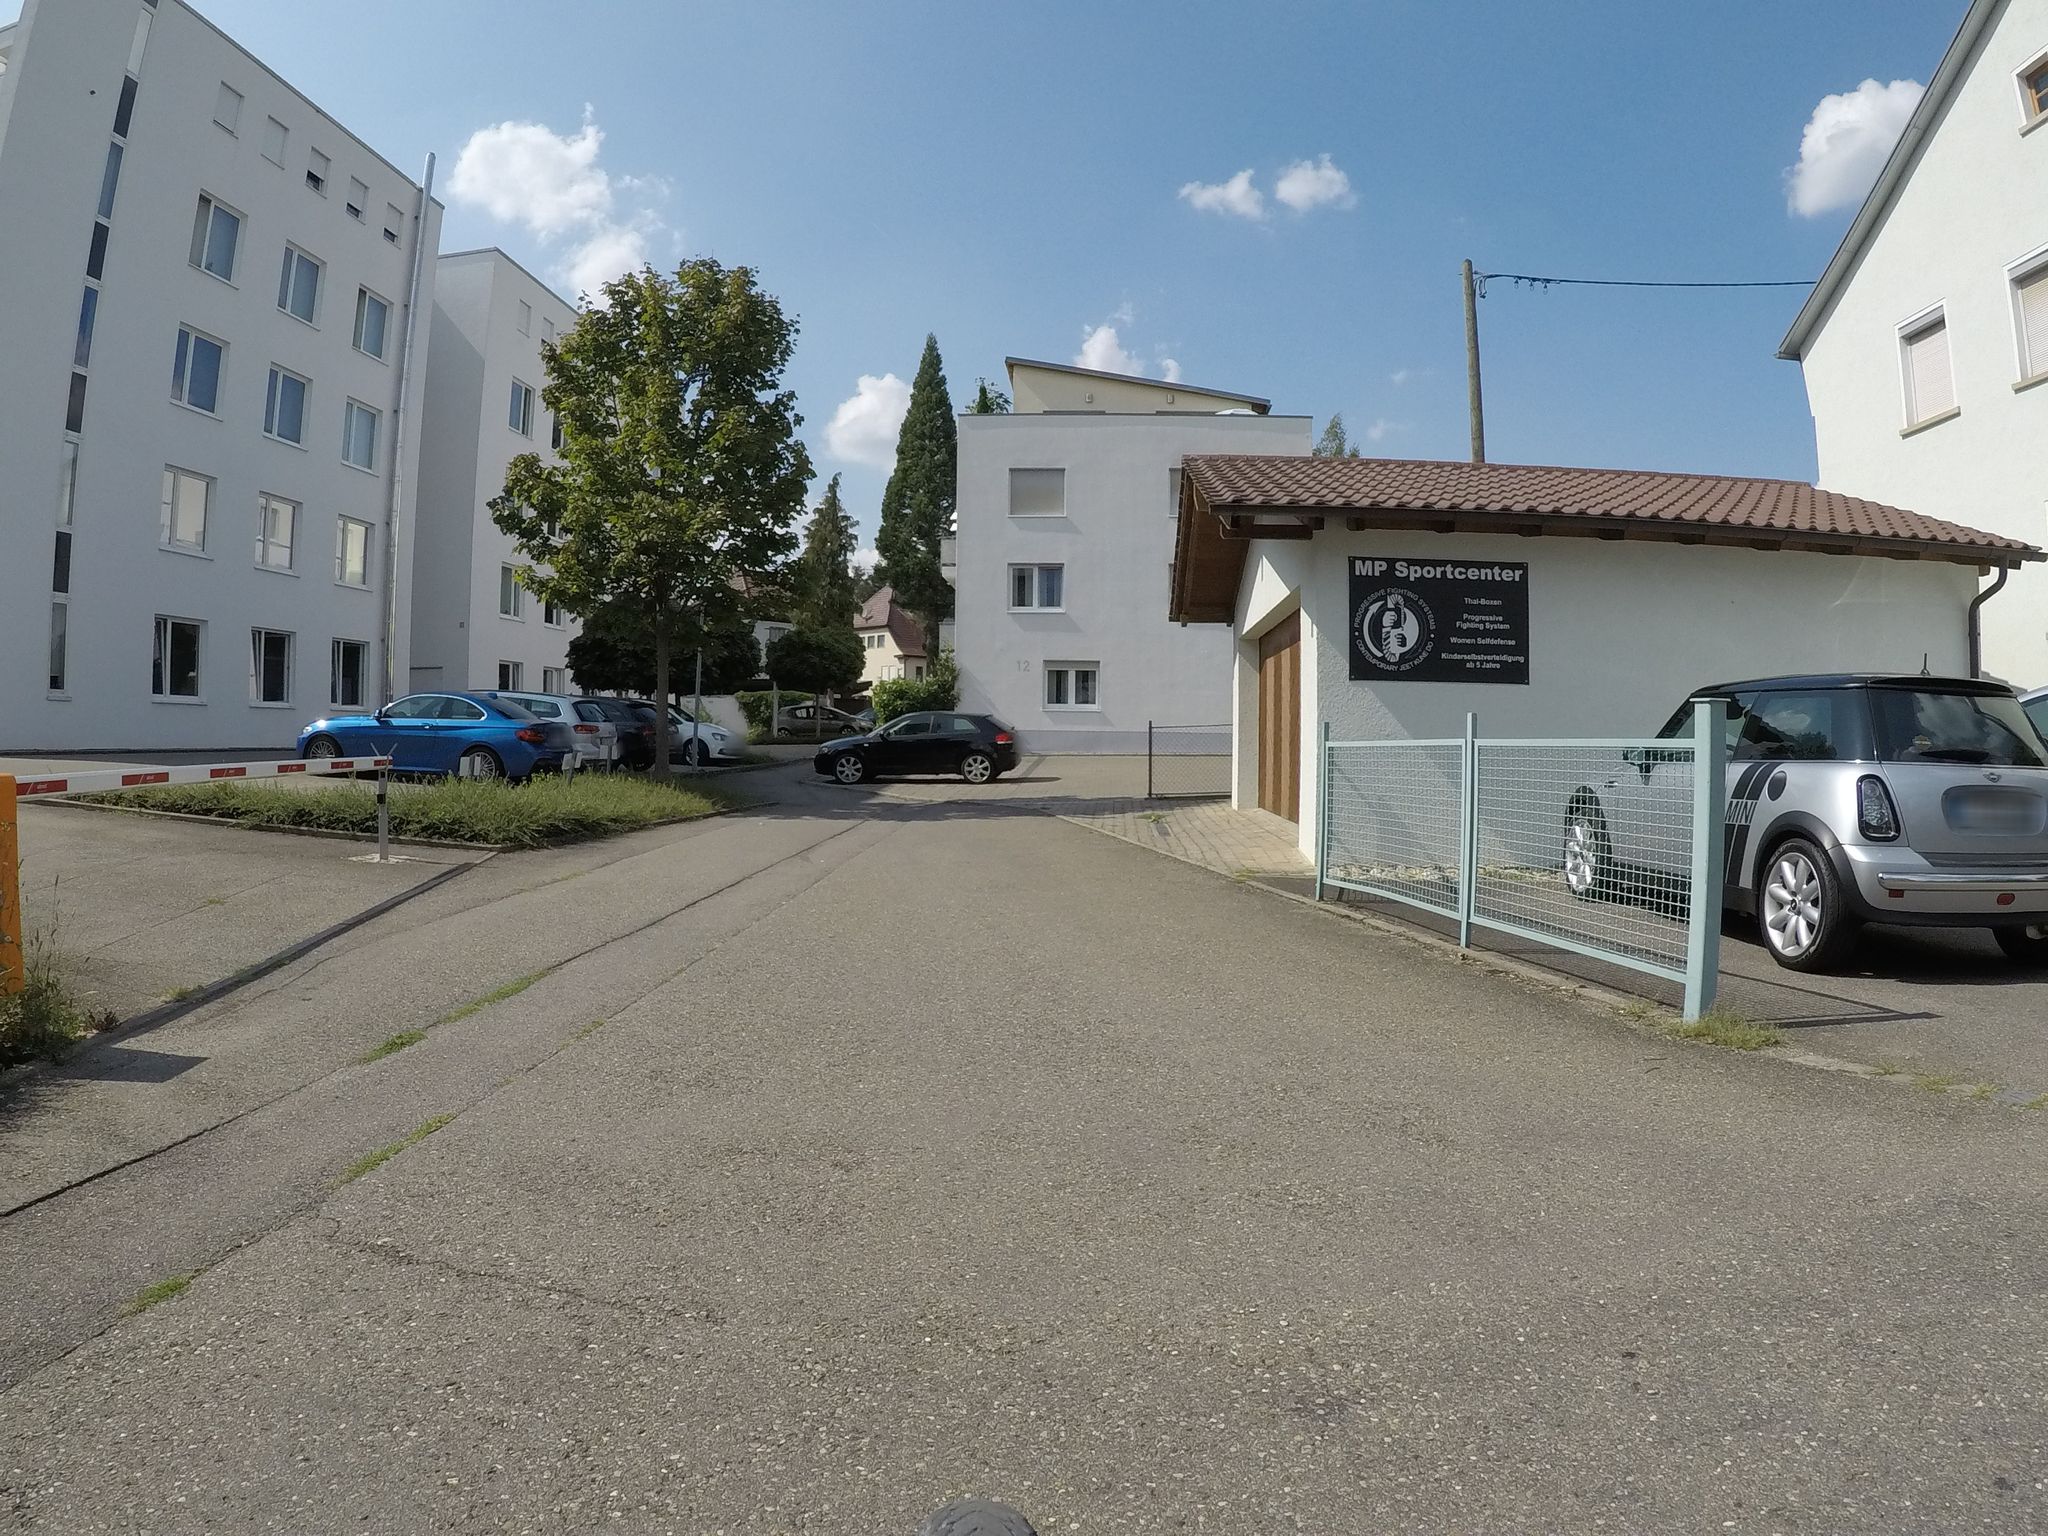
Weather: clear
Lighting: day
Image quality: good
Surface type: walking surface
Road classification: service, footway, path
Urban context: dense urban cluster
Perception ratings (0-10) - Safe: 2.92, Lively: 6.5, Beautiful: 8.98, Boring: 3.57, Depressing: 5.97, Wealthy: 5.89